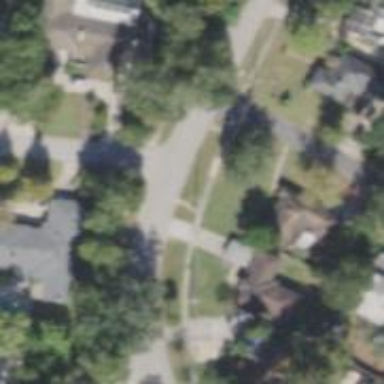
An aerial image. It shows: Unmarked road crossing.